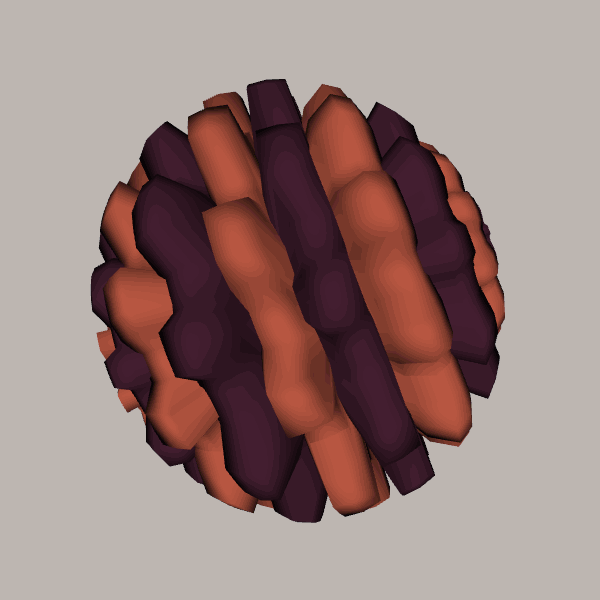
Background: light